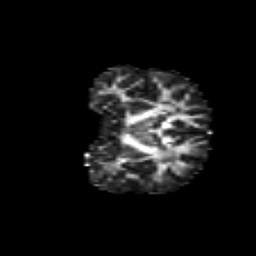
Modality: FA
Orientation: coronal
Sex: male
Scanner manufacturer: siemens
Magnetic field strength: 3 T
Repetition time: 5 s
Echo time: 0.071 s